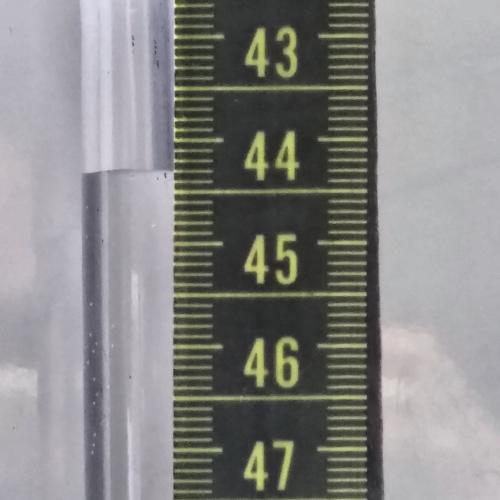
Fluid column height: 44.3 cm